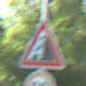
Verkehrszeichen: SteinschlagRechts
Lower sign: Geschwindigkeit80
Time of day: MorningAfternoon
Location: Outdoor (Nature)
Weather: Clear
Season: NotSpecified
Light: Natural